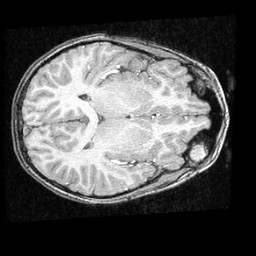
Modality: T1w
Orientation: axial
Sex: female
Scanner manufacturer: ge
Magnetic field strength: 1.5 T
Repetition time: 21 s
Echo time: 0.008 s